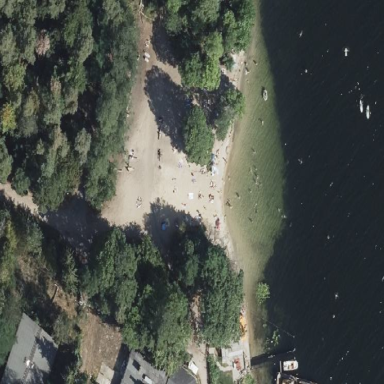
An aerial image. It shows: Sandy beach with natural surroundings.